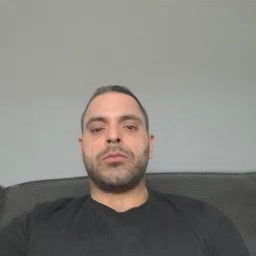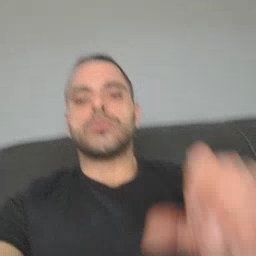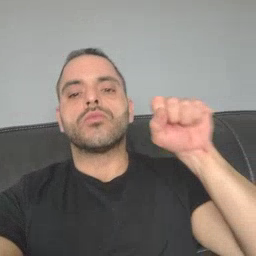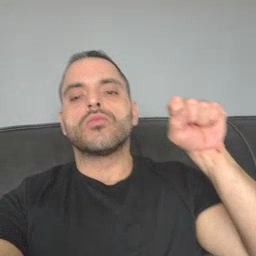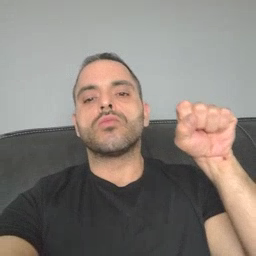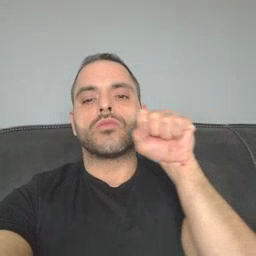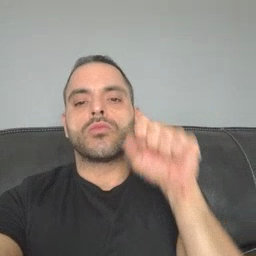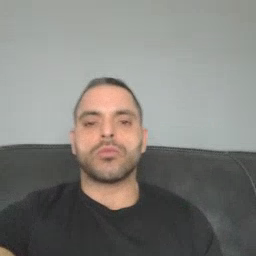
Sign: carrot